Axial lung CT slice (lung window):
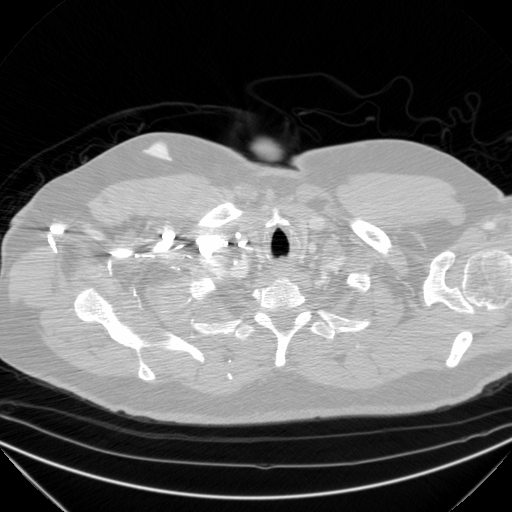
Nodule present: no